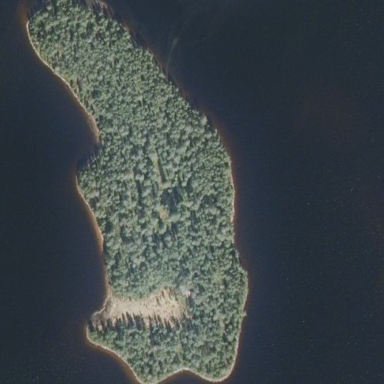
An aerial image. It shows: Islet.